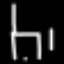
Label: chair